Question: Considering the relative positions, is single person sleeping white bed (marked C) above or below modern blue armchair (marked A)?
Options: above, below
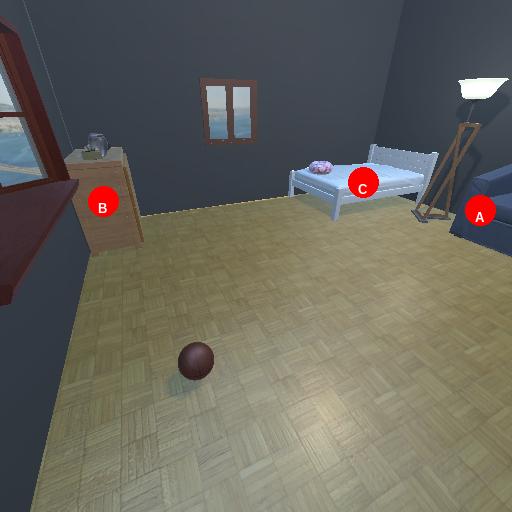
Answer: above